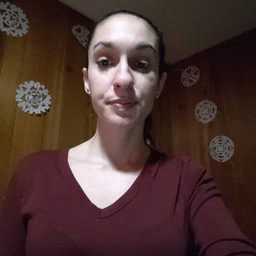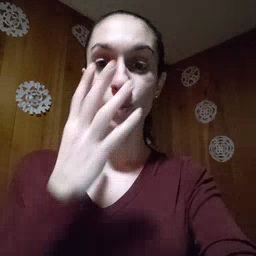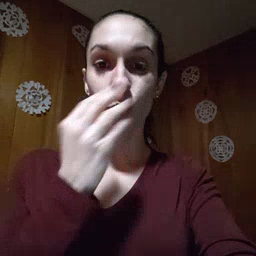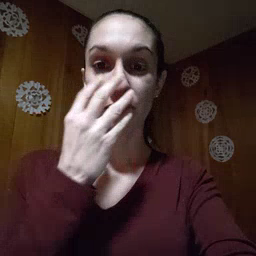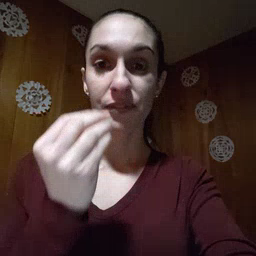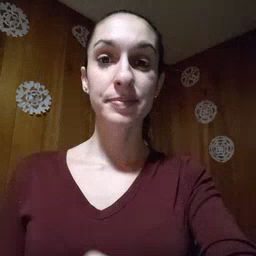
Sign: wolf